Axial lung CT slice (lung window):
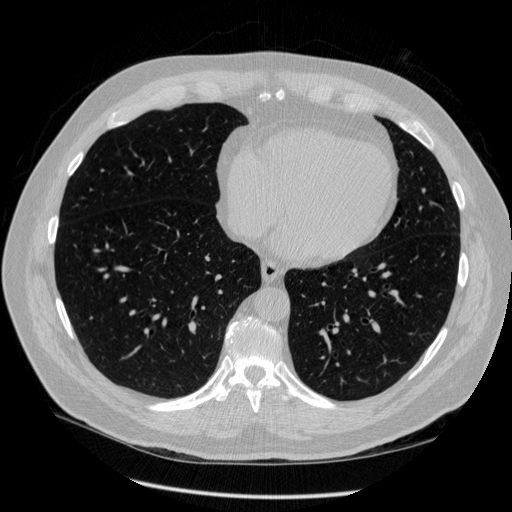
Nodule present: no